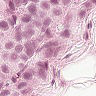
Metastatic tissue present: yes